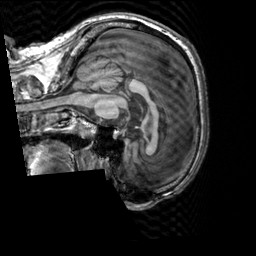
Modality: T1w
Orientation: sagittal
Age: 64
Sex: male
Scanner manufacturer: siemens
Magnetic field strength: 3 T
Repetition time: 2.3 s
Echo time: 0.00303 s